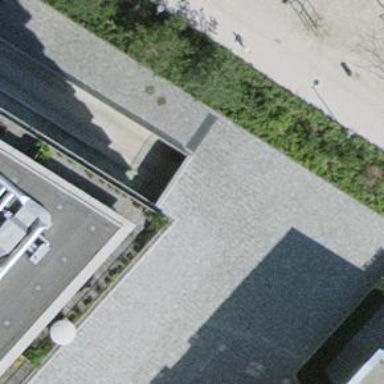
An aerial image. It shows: Parking entrance.